Question: What is the reading of the measurement in the image?
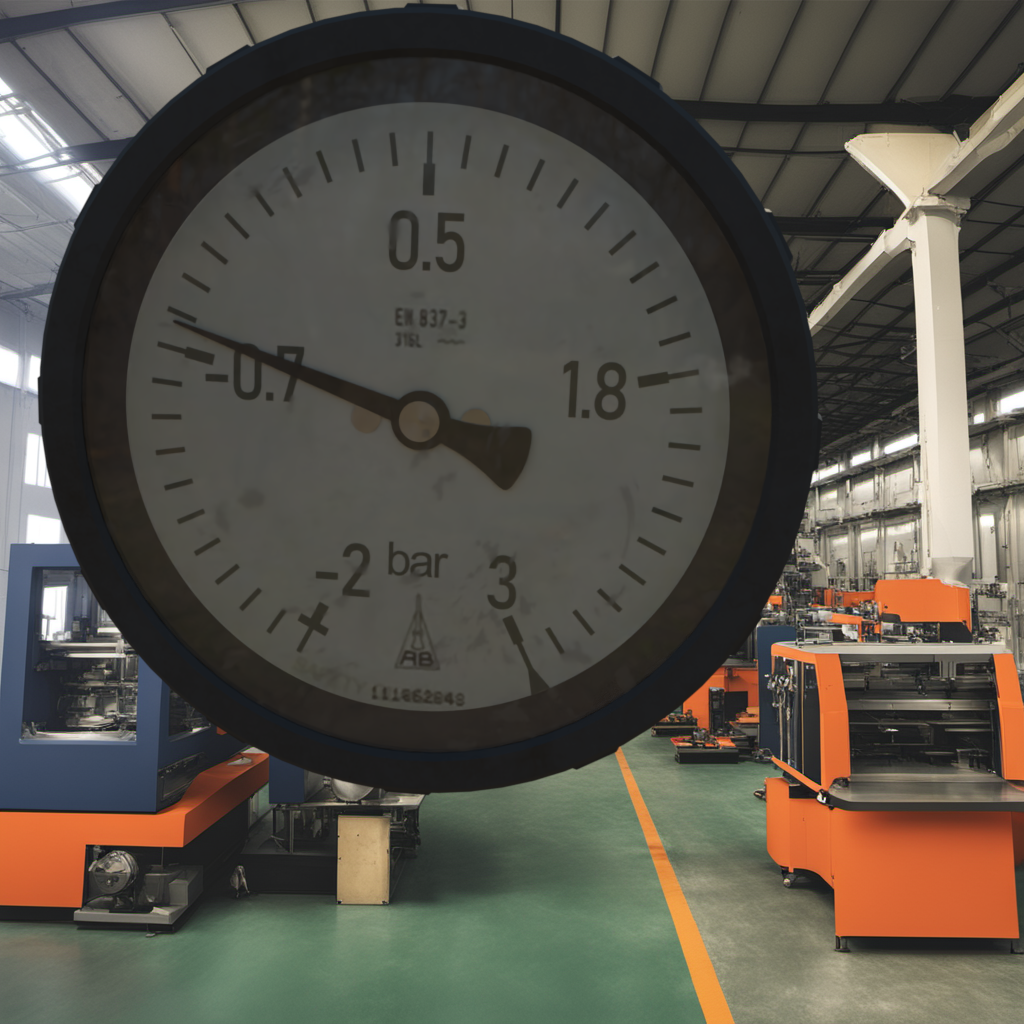
Answer: The result is -0.69
Question: What is the reading range of the measurement in the image?
Answer: The range is from -2 to 3
Question: What is the minimum and maximum value range of this measurement?
Answer: The minimum value is -2 and the maximum value is 3